Chest X-ray:
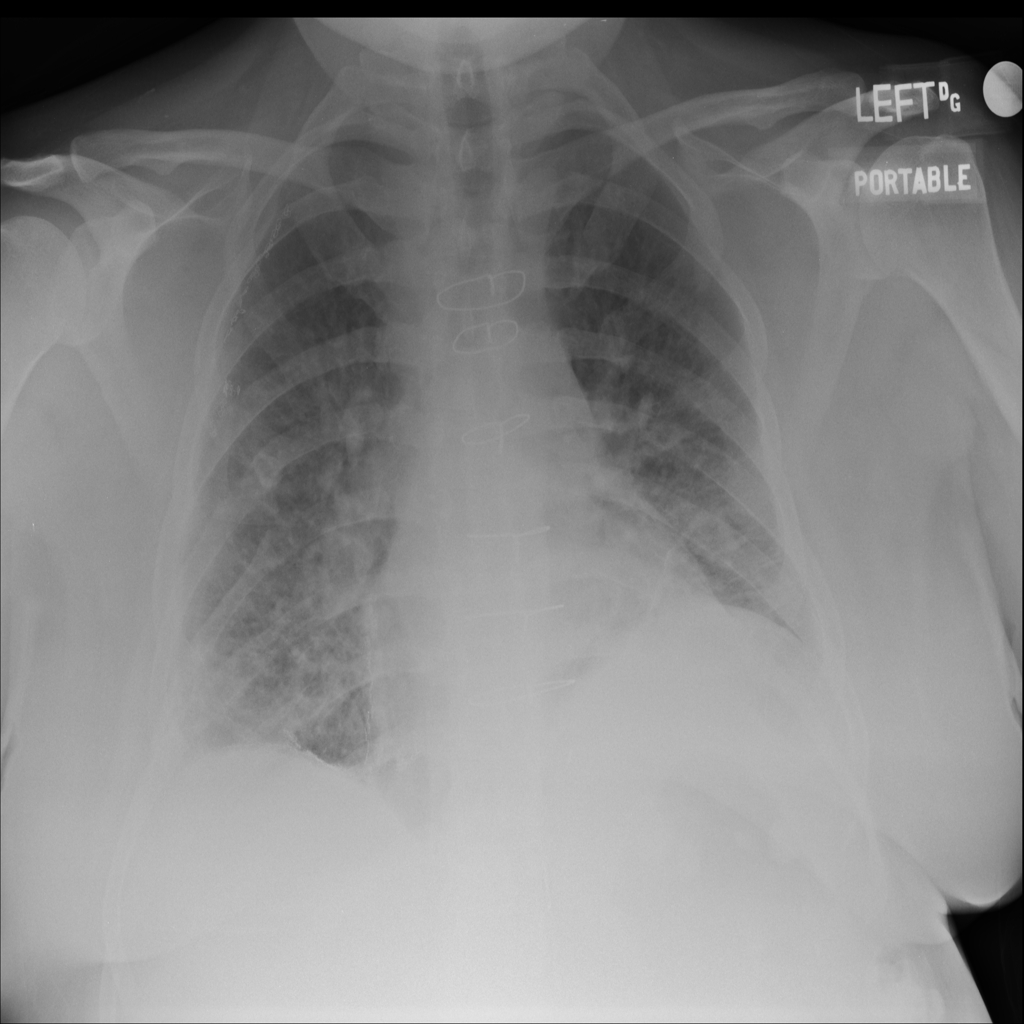
Findings: Consolidation, Pleural Thickening
No abnormal finding: no